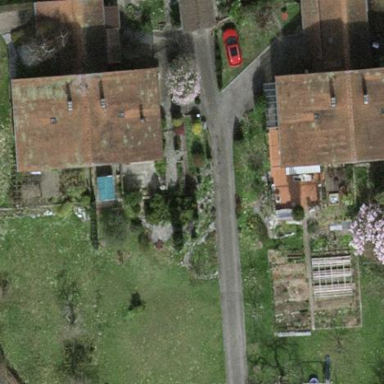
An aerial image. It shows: Garden enclosed by fence.